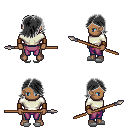
a pixel art fantasy rpg character, male body template, human, dark skin, white long-sleeve shirt, magenta pants, gray swoop hairstyle, leather bracers, white slippers, spear, four views (front, back, left, right), 2x2 character sprite sheet, small pixel art, hard edges, no anti-aliasing